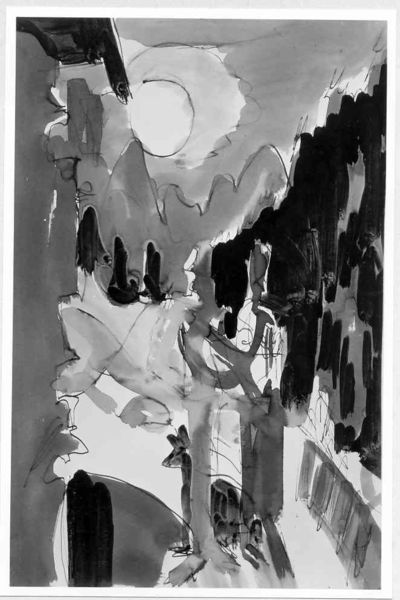
Titel: Paar im Mondlicht vor dem Haus
Künstler: Ernst Ludwig Kirchner
Standort: Karlsruhe
Institution: Staatliche Kunsthalle Karlsruhe
Schlagwörter: baum, berg, dunkel, gemälde, himmel, mann, schatten, wasser, weiß, wolken, aquarell, bäume, cezanne, impressionismus, landschaft, menschen, see, stadt, teich, abend, frau, grau, hell, licht, nacht, schwarz, skizze, straße, zeichnung, dach, gebäude, haus, hund, park, schnee, tier, weg, wiese, wolke, zaun, expressionismus, fest, flächig, hochformat, malerei, party, wand, mensch, öl, häuser, hügel, natur, strauch, brücke, gatter, sonne, boden, dunkelheit, paar, personen, person, kontrast, tal, wald, kreis, rund, studie, moderne, abstrakt, berge, flächen, gebirge, gipfel, modern, allee, grafik, monochrom, wasserfarbe, winter, tannen, ölgemälde, wetter, ölfarbe, geschmier, schneise, gestalt, wände, laviert, tusche, wasserfarben, mond, expressionistisch, lichtung, mondschein, schwarz-weiss, sichel, schraffur, bleistift, gestalten, fuchs, verschwommen, reh, expressiv, hammer, reflektion, tannenwald, onne, hochkant, espressionismus, undeutlich, grautöne, kleckse, vollmond, futtertrog, traufe, gouache, marc, abstakt, exprssionismus, spazieren gehen, schwarz weiß grau, wänd, 3d, 19. jahrhundert, ht, 1900, 19, 1915, sichel#, hellwald, wasserzeichnung, landschqaft